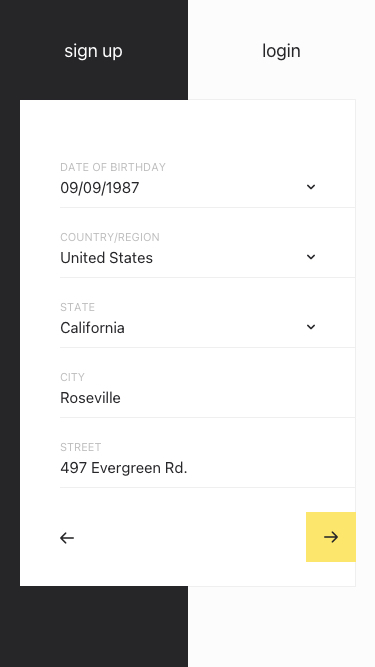
Text in this UI design:
login
sign up
United States
Country/Region
California
State
Roseville
City
497 Evergreen Rd.
Street
09/09/1987
Date of Birthday